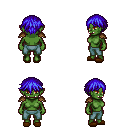
a pixel art fantasy rpg character, female body template, orc, green skin, leather shoulder armor, teal pants, blue short bangs hairstyle, brown slippers, four views (front, back, left, right), 2x2 character sprite sheet, small pixel art, hard edges, no anti-aliasing